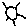
Label: sun